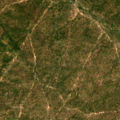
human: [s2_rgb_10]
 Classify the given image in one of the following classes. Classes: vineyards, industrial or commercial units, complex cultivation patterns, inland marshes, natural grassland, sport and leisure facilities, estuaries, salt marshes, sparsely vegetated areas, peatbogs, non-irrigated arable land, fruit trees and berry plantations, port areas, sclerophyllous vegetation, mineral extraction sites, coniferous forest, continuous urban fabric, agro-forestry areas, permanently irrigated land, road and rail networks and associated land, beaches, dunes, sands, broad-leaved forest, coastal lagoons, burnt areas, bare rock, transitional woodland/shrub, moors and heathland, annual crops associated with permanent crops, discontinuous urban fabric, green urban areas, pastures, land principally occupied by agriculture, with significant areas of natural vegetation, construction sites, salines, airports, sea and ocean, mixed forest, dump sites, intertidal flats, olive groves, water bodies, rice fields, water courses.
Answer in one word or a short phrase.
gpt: agro-forestry areas